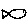
Label: fish